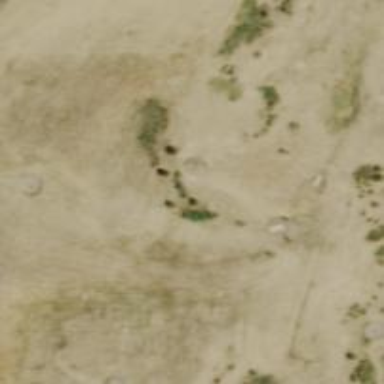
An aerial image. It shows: Golf hole.